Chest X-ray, AP view. Patient: 68 years old, sex F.
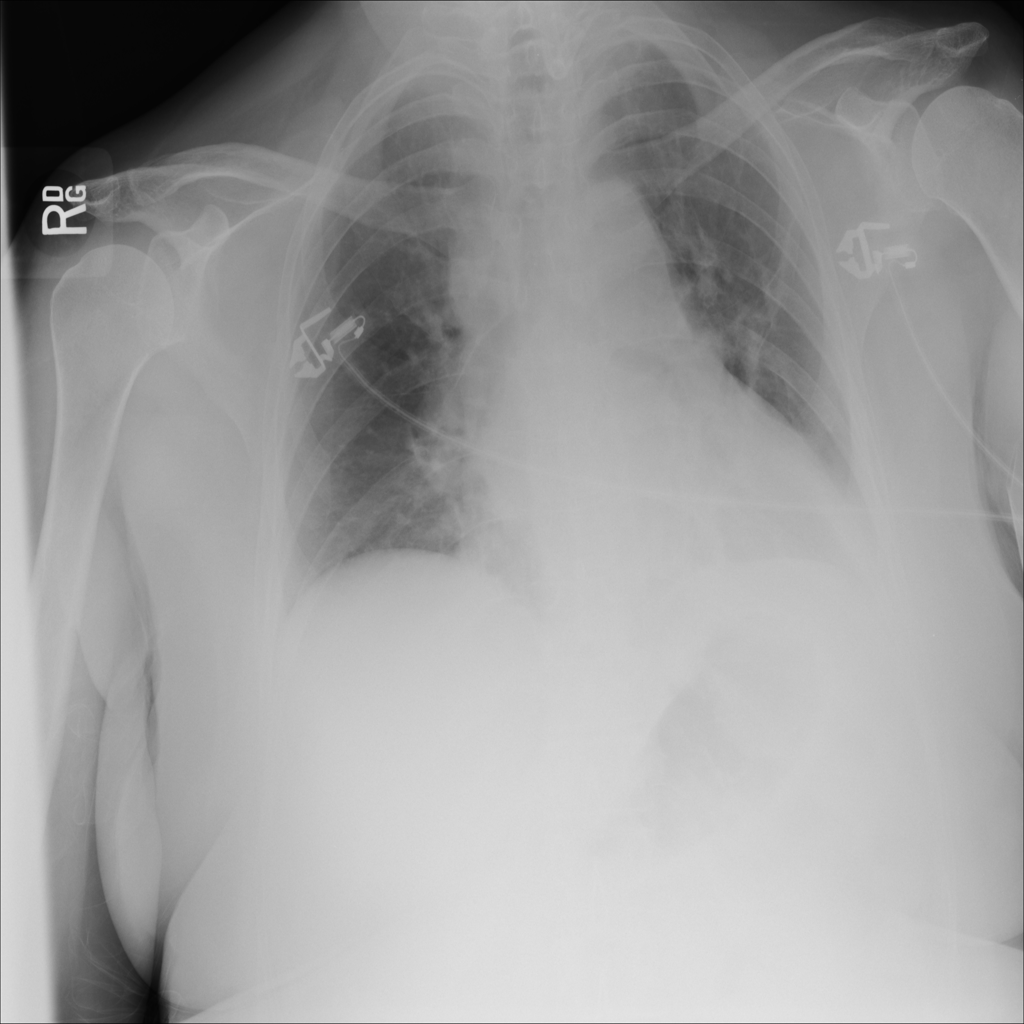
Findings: No Finding